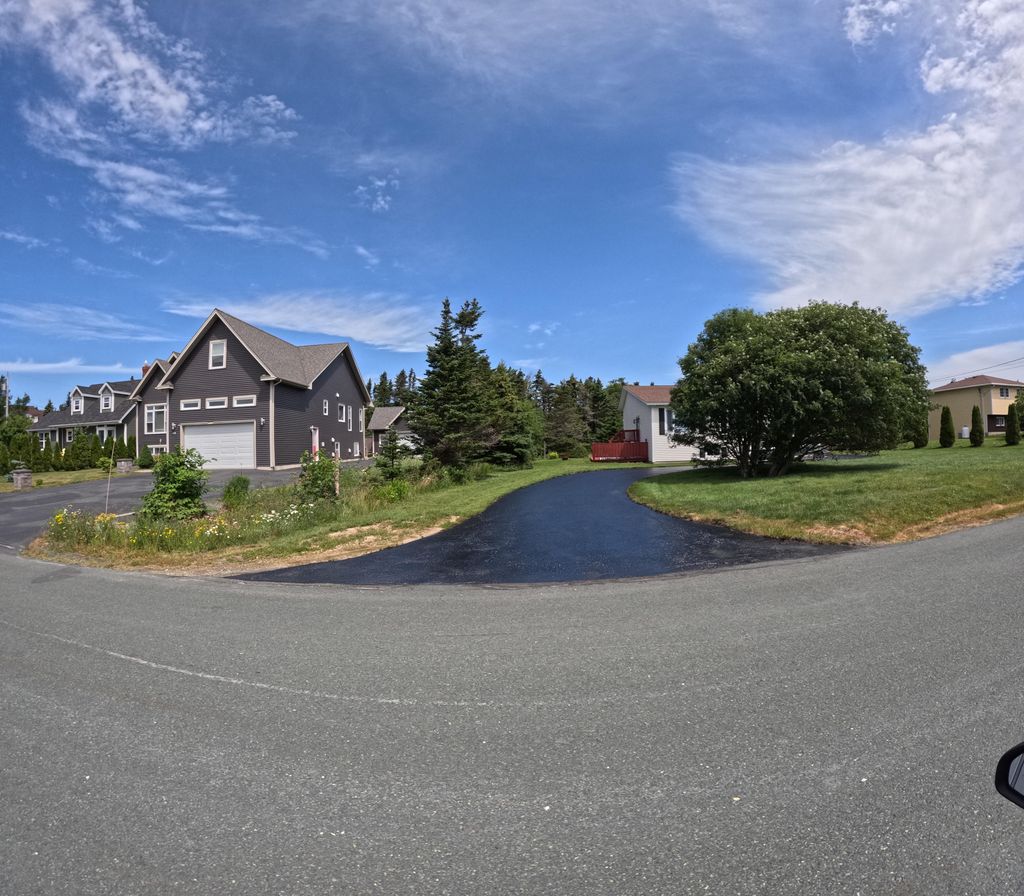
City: st_johns